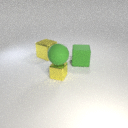
large yellow metal cube behind large green rubber cube